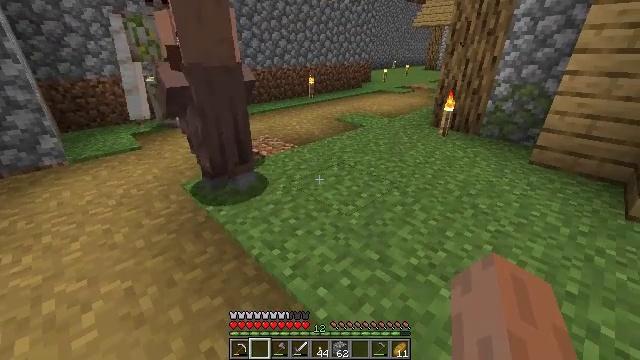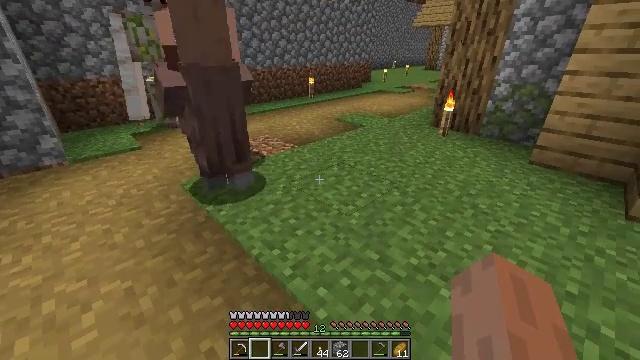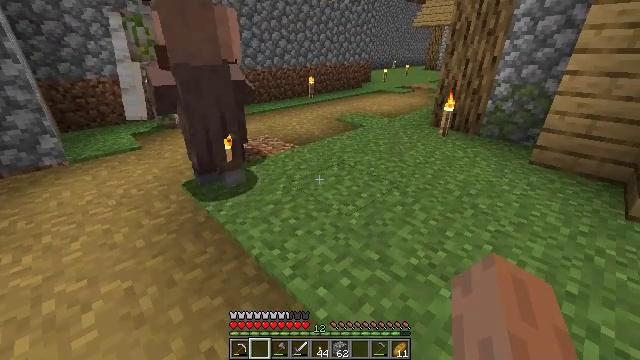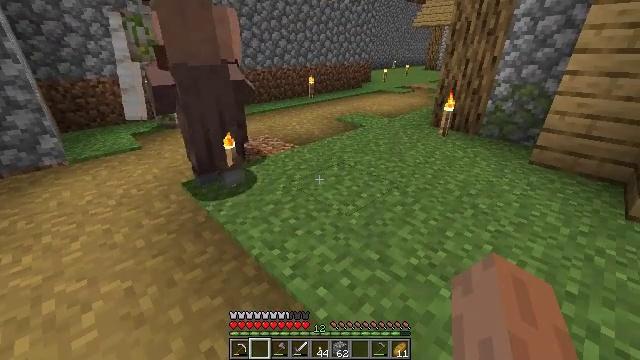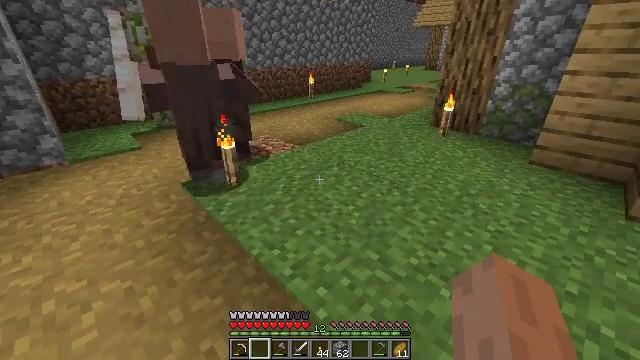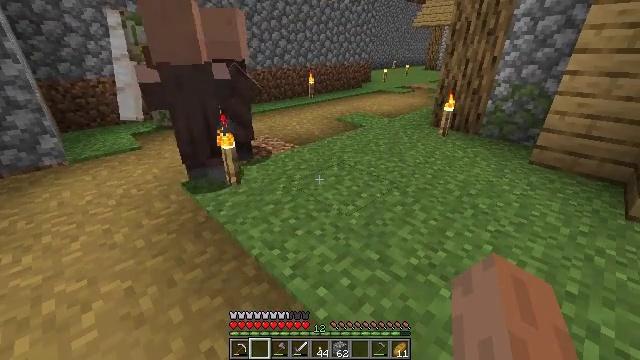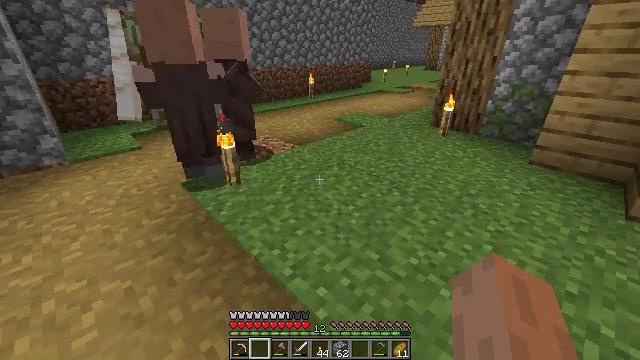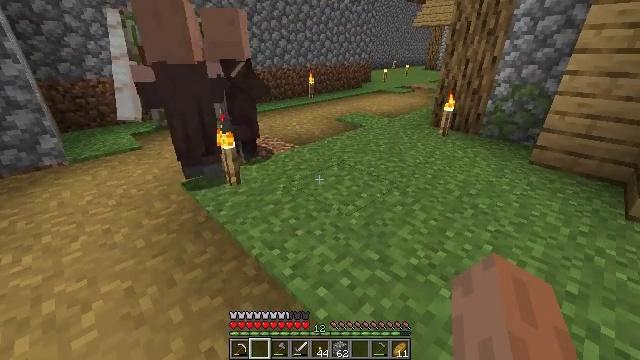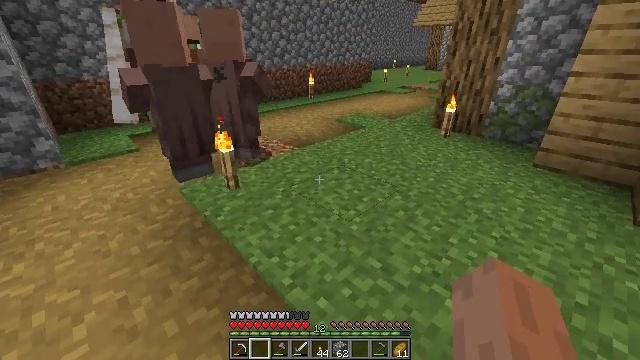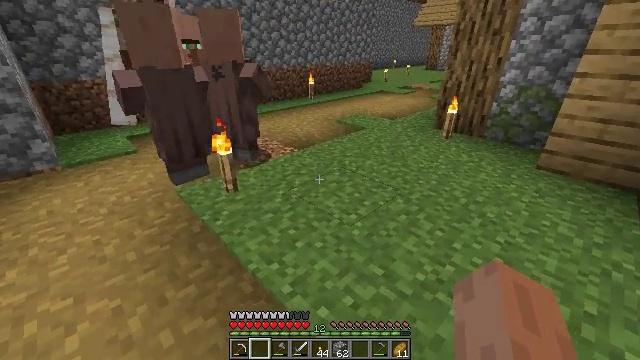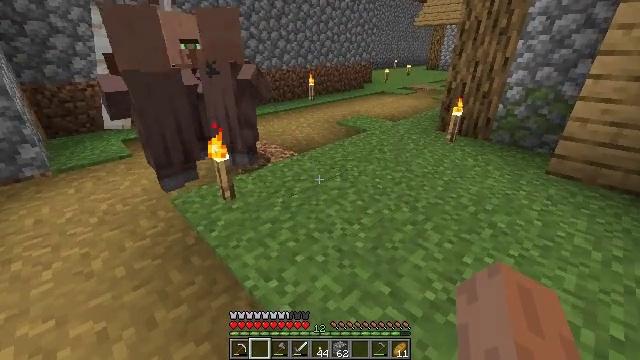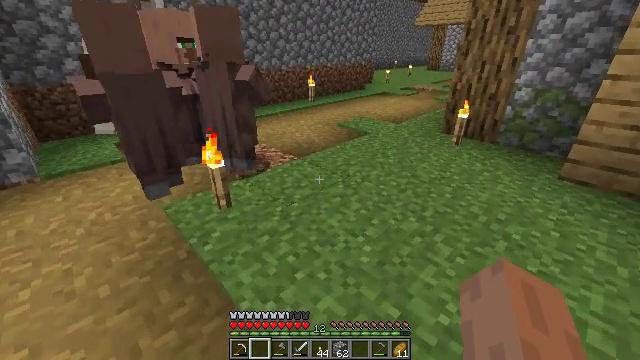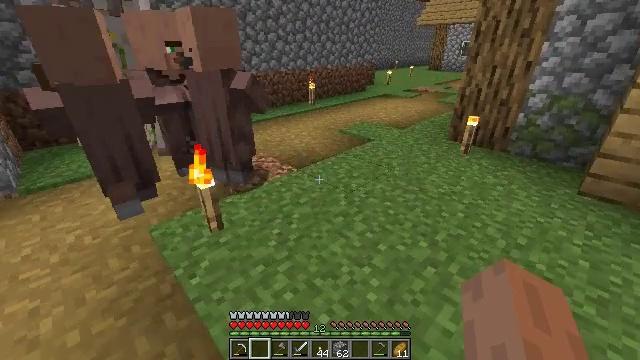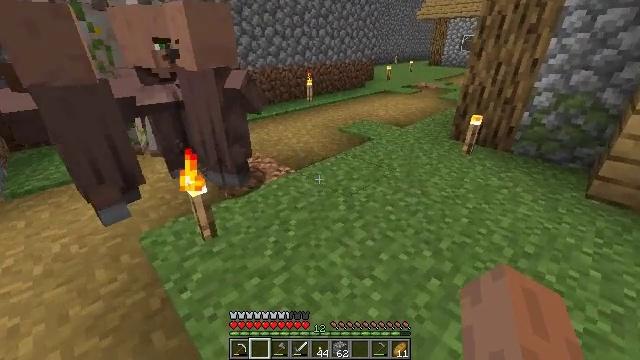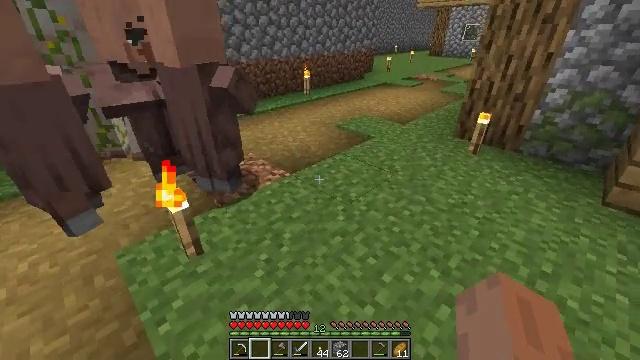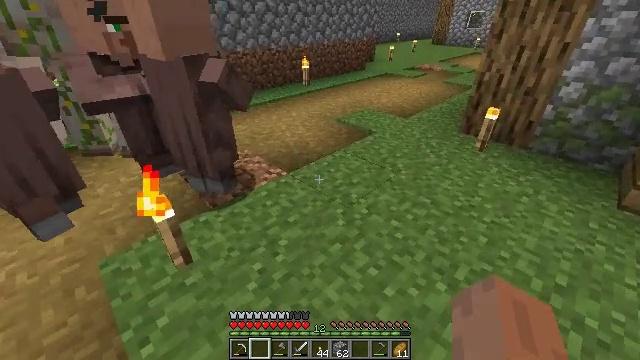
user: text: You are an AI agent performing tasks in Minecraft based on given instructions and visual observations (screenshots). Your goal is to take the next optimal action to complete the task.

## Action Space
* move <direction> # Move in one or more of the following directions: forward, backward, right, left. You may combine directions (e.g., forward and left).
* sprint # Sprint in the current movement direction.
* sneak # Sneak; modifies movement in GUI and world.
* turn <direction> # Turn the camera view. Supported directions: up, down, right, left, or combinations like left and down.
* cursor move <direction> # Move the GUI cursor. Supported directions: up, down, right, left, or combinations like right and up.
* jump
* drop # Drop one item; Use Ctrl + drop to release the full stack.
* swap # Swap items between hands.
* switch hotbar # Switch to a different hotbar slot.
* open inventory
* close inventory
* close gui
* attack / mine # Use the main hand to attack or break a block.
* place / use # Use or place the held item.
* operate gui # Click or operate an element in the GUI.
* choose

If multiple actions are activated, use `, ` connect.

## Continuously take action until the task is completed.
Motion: motion action
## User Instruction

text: Collect paper and leather to make a book.
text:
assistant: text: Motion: no_op
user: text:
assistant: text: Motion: no_op
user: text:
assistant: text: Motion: no_op
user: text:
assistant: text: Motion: no_op
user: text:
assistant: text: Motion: no_op
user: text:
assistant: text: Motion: no_op
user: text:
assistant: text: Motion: no_op
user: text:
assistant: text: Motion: move forward
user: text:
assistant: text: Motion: move forward
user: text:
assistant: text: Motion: move forward
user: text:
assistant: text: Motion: move forward
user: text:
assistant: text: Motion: move forward
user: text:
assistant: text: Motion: move forward
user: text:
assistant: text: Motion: move forward, turn down
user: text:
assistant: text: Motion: move forward, turn down
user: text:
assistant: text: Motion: move forward, turn down
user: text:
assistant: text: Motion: move forward, turn left and down
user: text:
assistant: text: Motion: move forward, turn left and down
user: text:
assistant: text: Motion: move forward, turn left and down
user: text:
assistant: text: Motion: move forward, turn left and down
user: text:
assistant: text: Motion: move forward
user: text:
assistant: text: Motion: no_op
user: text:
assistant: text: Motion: no_op
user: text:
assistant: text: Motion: no_op
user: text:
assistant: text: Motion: no_op
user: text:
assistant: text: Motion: move back and move left
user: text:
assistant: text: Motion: move back and move left, turn up
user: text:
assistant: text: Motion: move back and move left, turn right and up
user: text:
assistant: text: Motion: move back and move left, turn right and up
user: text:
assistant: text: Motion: move back and move left, turn right